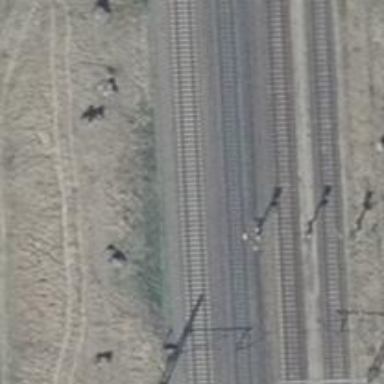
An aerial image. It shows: Railway signal.